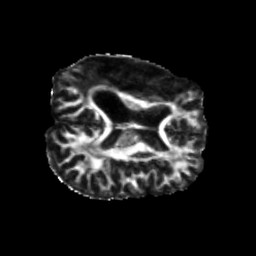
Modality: FA
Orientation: axial
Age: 27
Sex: female
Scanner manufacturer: siemens
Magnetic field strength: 3 T
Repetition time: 5.25 s
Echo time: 0.08 s